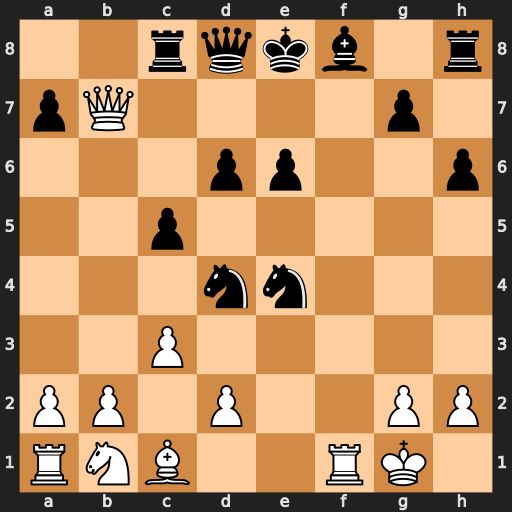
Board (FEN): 2rqkb1r/pQ4p1/3pp2p/2p5/3nn3/2P5/PP1P2PP/RNB2RK1
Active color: w
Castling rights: k
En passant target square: -
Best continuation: Qf7#